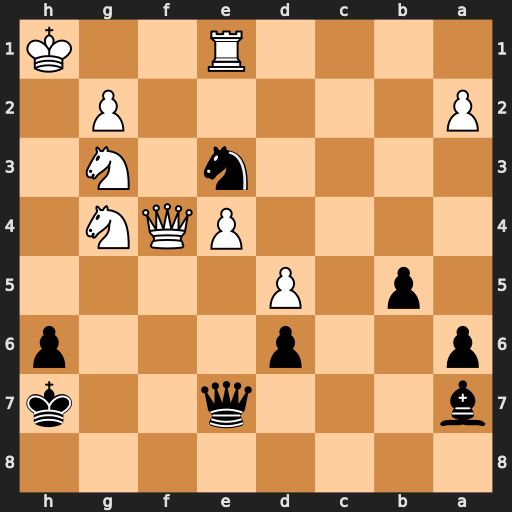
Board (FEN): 8/b3q2k/p2p3p/1p1P4/4PQN1/4n1N1/P5P1/4R2K
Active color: b
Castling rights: -
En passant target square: -
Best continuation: Qh4+ Nh2 Qxf4